Question: I need to do a dropdown menu for entering telephone numbers. I want to do something similar as google does in his <URL>. Something like this:

I have looking in google and the most similar thing I have found is this <URL>. I can modify it to do what I want but it will take time and I think maybe someone has already did something similar.
: The link I am sharing contains only countries and flags. I am looking for a full dropdown containing flags, country names, country names in original language, ability to add a country first ignoring alphabetical order and international phone prefixes.
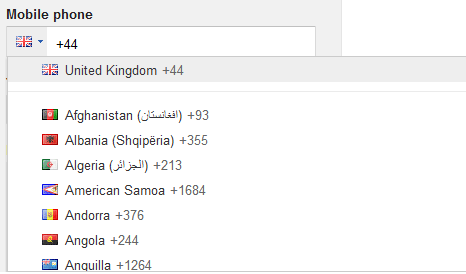
Answer: I also needed this, so <URL>.
Here is <URL>.
It currently has the following features:
- - - -
I built it out of the following open source projects:
- <URL>